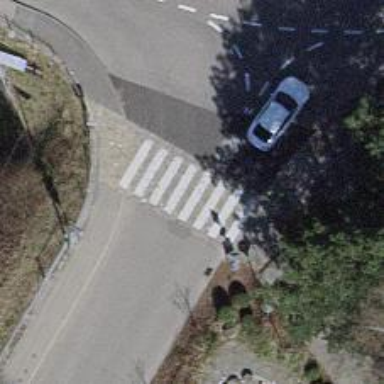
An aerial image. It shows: Zebra crossing on the road.